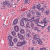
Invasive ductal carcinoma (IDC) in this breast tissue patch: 0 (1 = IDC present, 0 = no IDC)